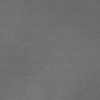
Label: dusty